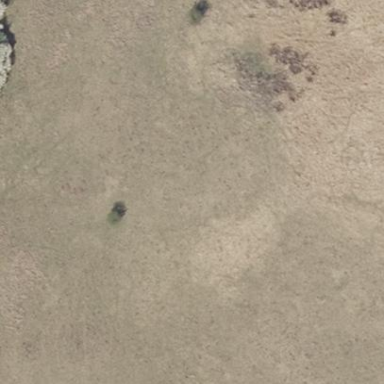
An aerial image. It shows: Beautiful meadow.